Field crop: tomato
Growth stage: 2
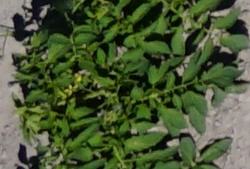
Species: tomato